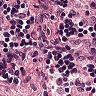
Metastatic tissue present: no